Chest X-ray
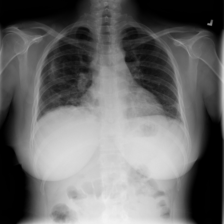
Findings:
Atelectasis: negative
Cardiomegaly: negative
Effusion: negative
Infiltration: negative
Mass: negative
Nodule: negative
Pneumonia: negative
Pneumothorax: positive
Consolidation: negative
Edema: negative
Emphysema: negative
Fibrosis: negative
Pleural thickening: negative
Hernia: negative